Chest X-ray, AP view. Patient: 52 years old, sex M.
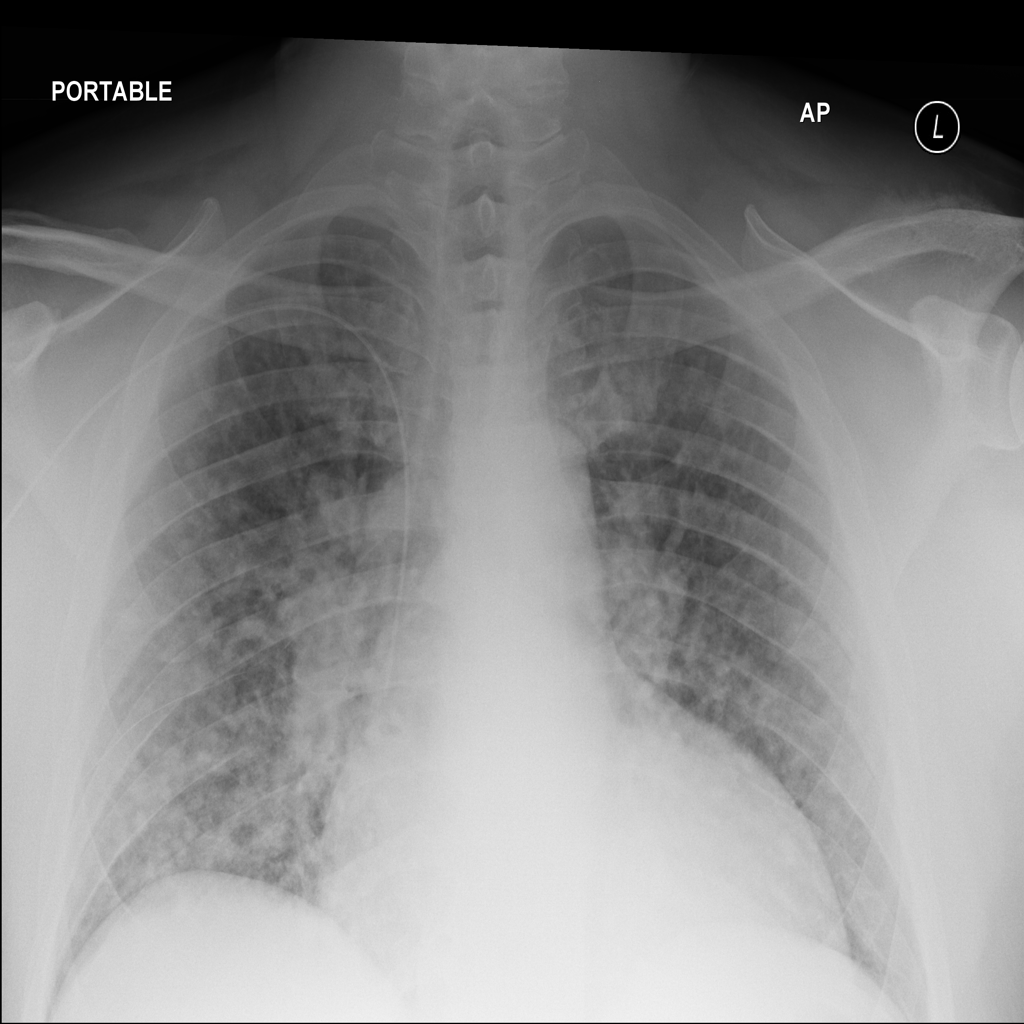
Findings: No Finding